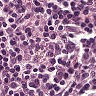
Metastatic tissue present: no